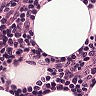
Metastatic tissue present: no